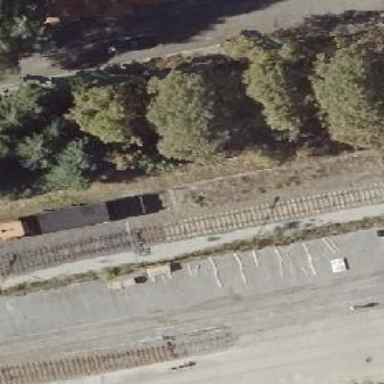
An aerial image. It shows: Railway switch with the turnout side on the left.